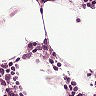
Metastatic tissue present: no